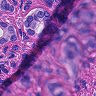
Metastatic tissue present: yes